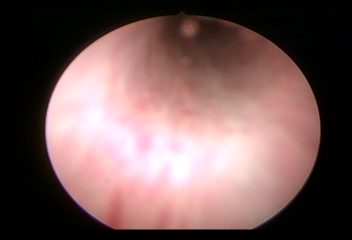
Modality: WLC
Class: Normal mucosa
Bladder cancer association: No